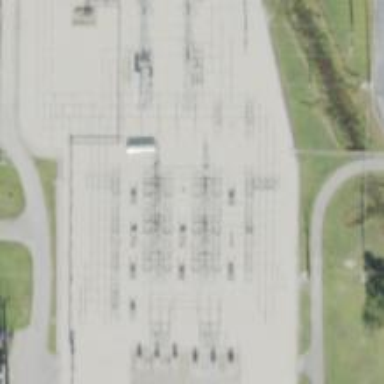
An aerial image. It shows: Switch for power supply.